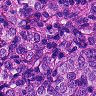
Metastatic tissue present: yes